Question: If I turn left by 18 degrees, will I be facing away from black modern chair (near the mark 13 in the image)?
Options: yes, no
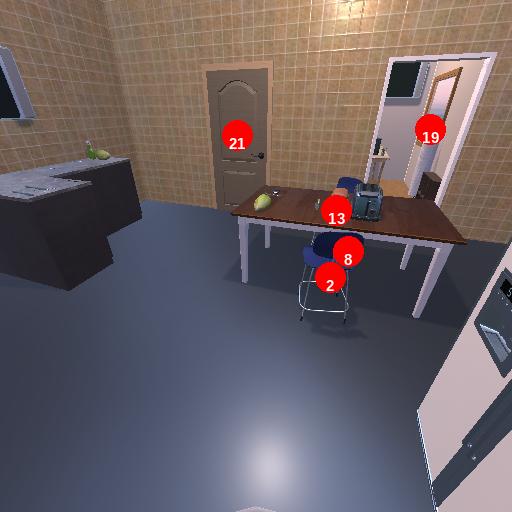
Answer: yes